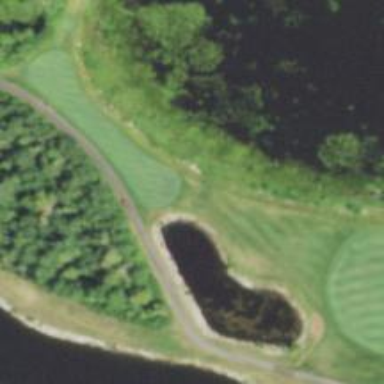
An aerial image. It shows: Grassy area designated as golf tee.